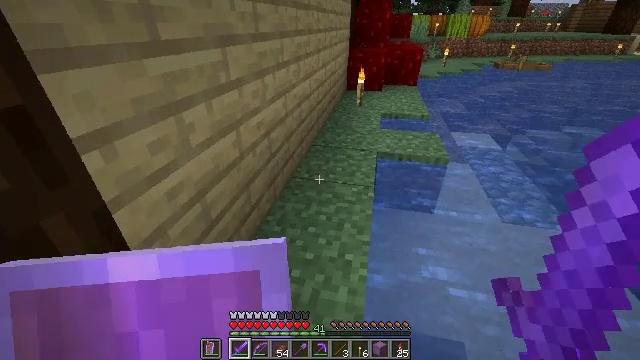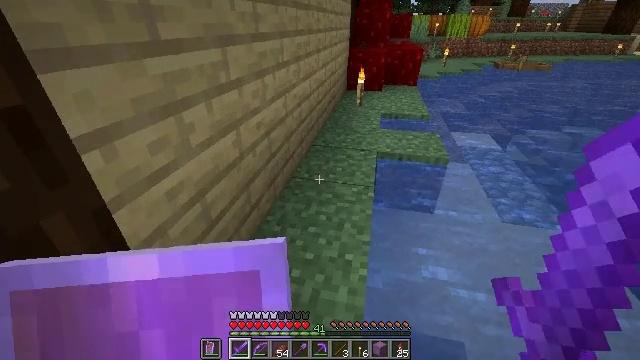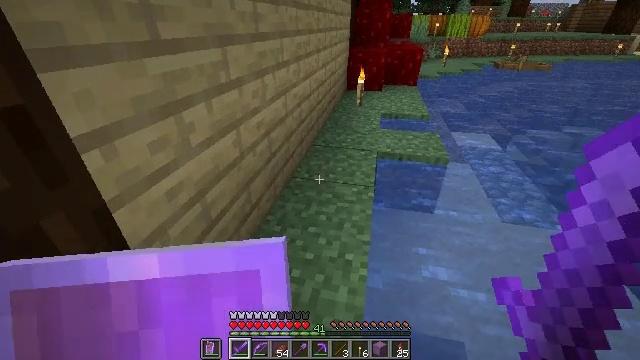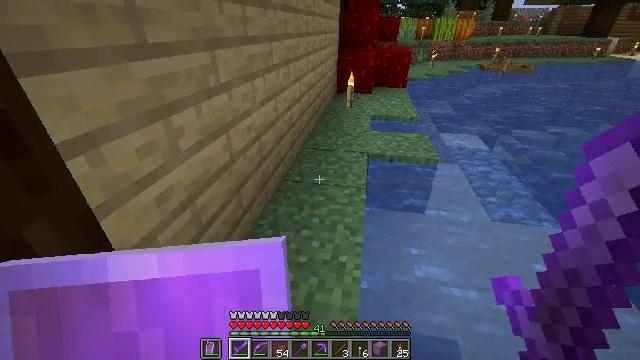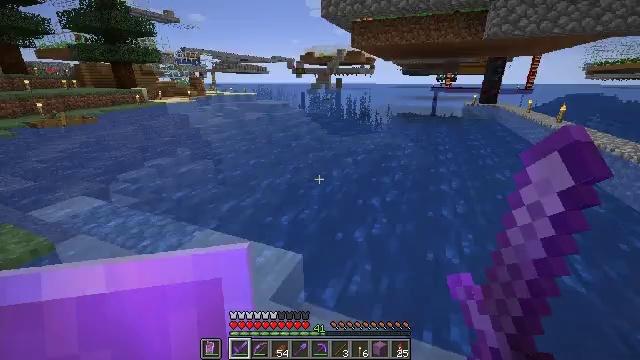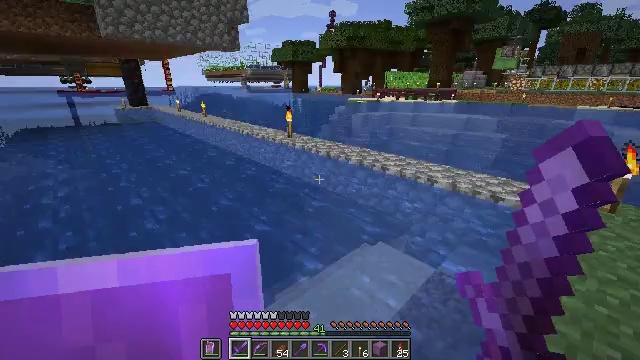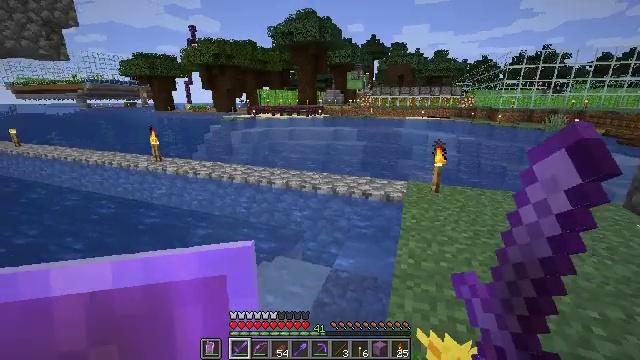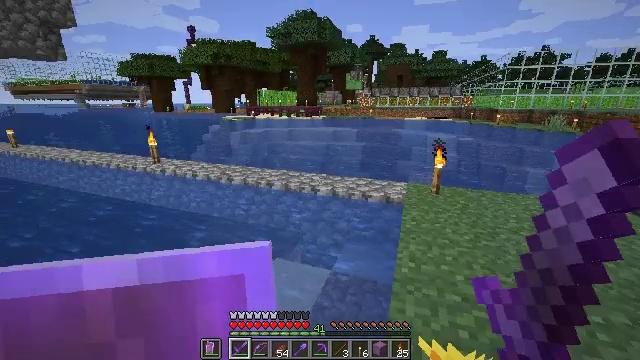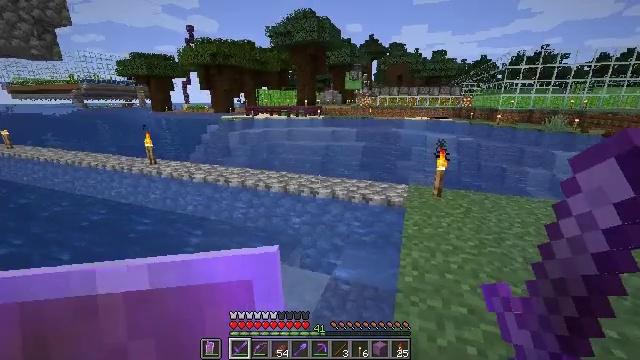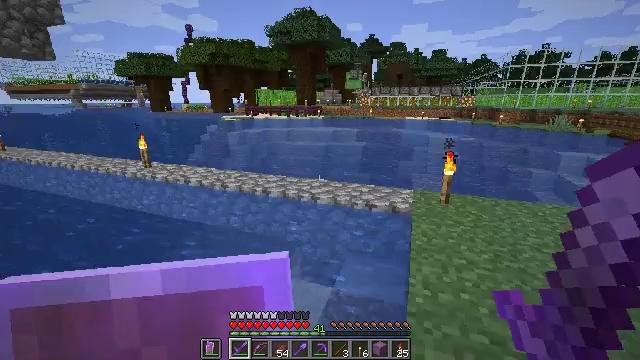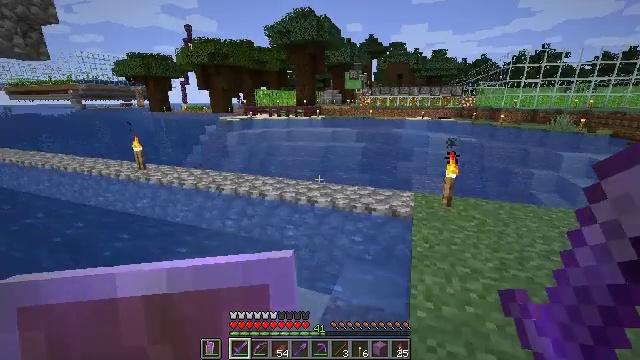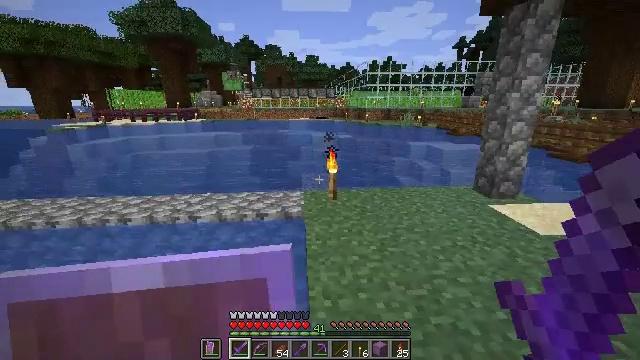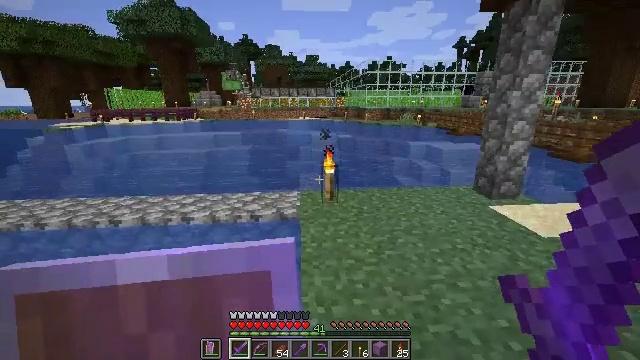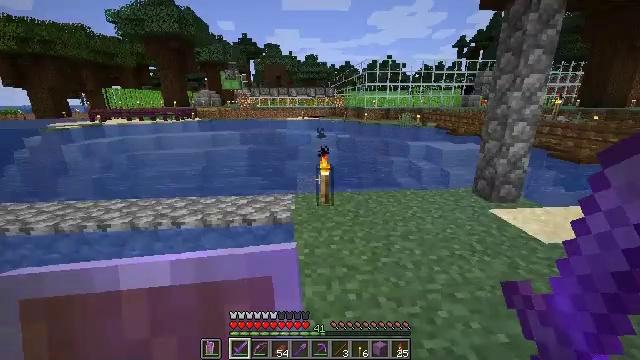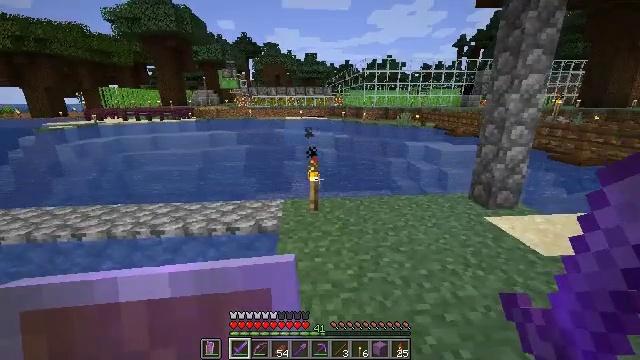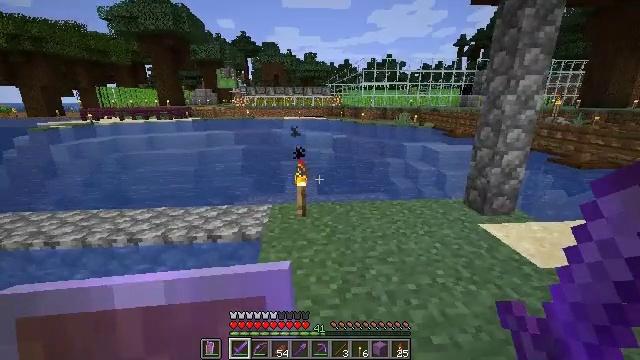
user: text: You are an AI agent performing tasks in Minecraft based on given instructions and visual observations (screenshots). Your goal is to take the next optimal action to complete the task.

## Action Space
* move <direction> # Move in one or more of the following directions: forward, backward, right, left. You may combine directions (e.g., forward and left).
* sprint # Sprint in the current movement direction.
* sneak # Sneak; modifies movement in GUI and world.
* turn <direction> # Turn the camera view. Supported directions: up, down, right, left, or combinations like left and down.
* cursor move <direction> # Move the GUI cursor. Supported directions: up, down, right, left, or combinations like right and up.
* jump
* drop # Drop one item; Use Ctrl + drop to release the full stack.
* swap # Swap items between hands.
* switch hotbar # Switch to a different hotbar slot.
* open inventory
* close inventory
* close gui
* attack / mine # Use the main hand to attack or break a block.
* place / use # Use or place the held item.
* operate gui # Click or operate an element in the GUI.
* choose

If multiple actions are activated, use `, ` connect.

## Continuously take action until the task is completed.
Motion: motion action
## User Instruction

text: Mine the dandelion from the ground.
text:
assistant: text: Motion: no_op
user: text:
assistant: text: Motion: no_op
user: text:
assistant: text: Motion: turn right
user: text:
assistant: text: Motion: turn right and up
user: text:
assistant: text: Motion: turn right
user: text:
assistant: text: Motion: turn right and up
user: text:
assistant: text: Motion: move forward
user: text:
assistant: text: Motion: move forward
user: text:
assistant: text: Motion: move forward
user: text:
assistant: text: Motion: move forward and move right
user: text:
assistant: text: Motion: move forward and move right, turn right
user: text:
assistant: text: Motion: move forward and move right
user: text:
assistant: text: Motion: move forward and move right
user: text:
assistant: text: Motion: move forward and move right
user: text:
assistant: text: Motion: move forward and move right
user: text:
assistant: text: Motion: move forward and move right
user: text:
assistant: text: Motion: move forward
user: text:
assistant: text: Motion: move forward
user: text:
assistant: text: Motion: move forward
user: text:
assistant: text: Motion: move forward
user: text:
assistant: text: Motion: move forward, sprint, turn left
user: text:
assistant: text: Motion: move forward, sprint
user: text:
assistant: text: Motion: move forward, sprint
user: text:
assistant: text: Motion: move forward, sprint
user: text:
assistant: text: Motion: move forward, sprint
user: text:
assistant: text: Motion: move forward, sprint
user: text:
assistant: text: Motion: move forward, sprint
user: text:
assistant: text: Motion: move forward, sprint
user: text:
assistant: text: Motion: move forward, sprint
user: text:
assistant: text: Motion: move forward, sprint